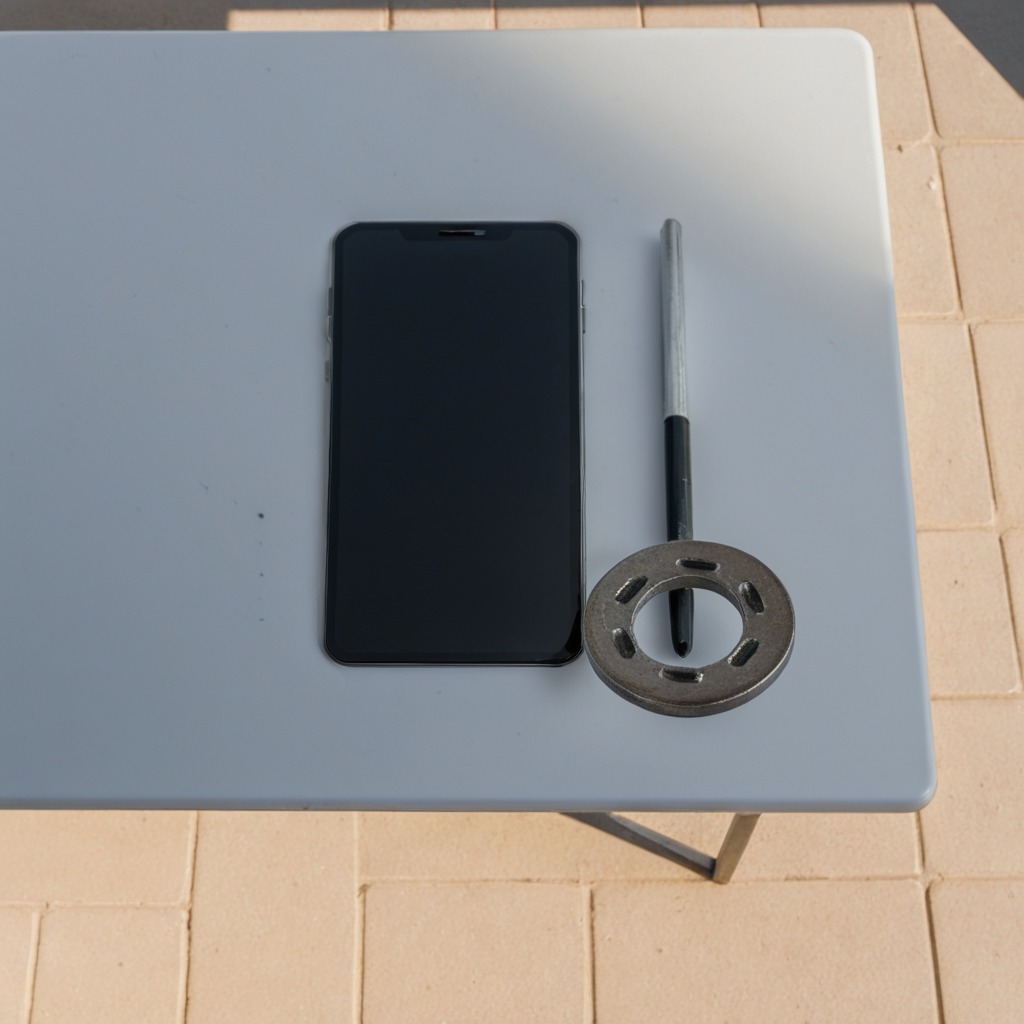
A flat metal washer is lying on the utility table.